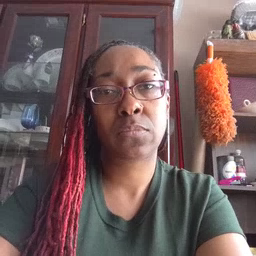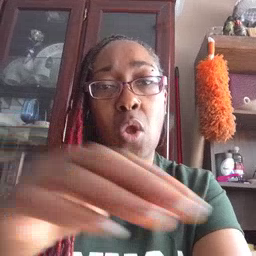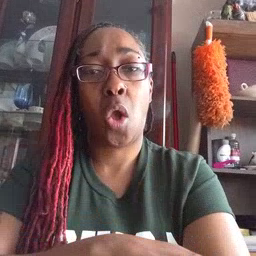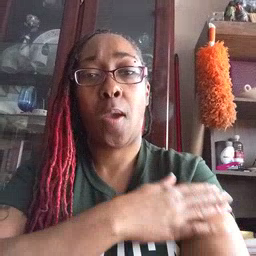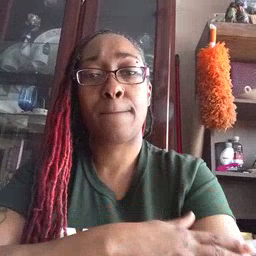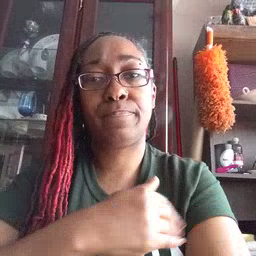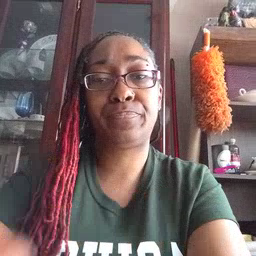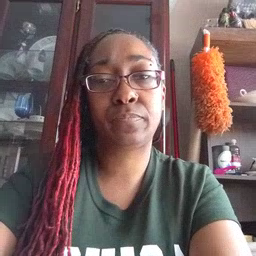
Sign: arm